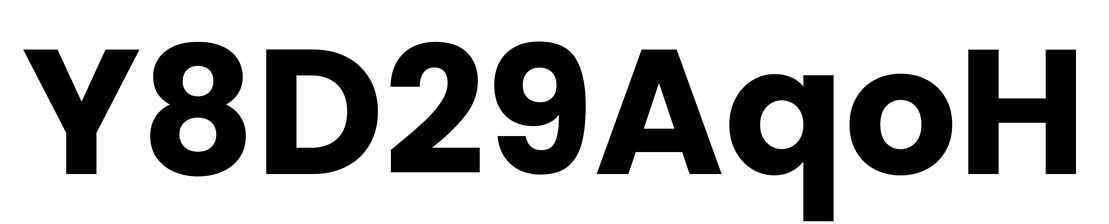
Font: Poppins-Bold